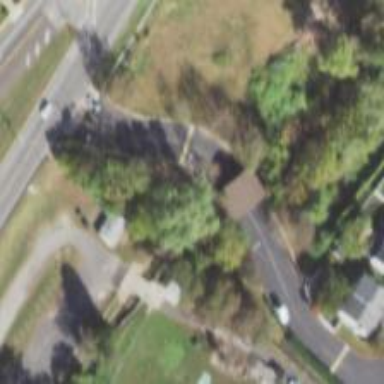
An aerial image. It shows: Covered bridge on residential road.